Interaction volume radius: 10 \u00c5
Interaction volume height: 25 \u00c5
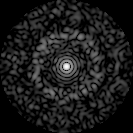
Disorder parameter: 0.8303